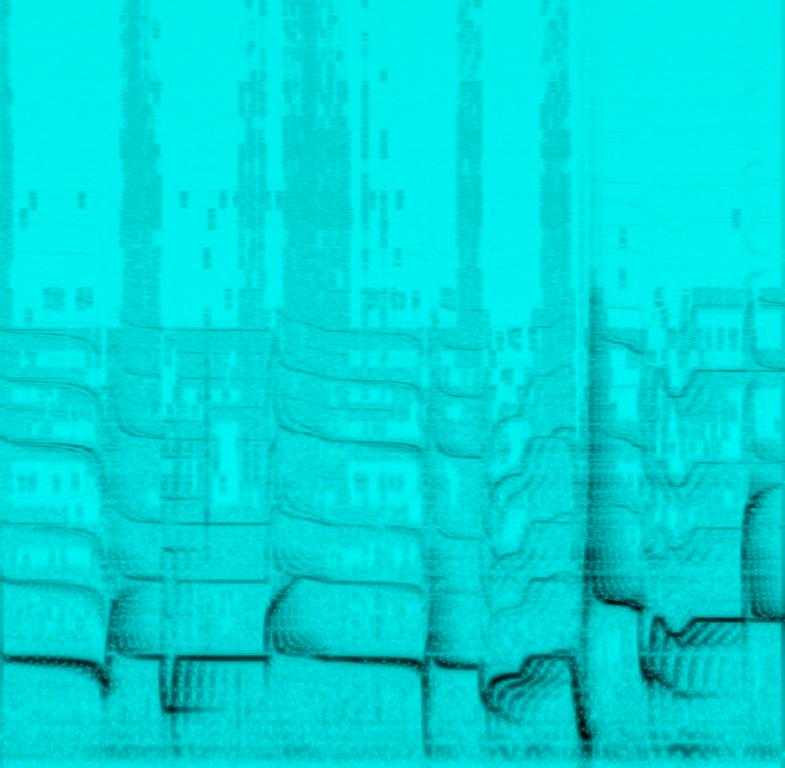
This is a sound effect showcase recording. A bunch of different effects are applied to what is sounding similar to a sine wave. The sounds are robotic and bizarre. Certain parts of the recording can be lifted from the recording to be used as FX samples.